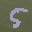
Label: 5